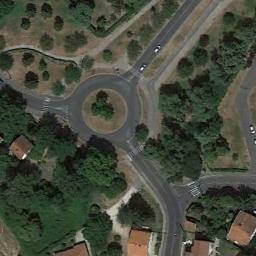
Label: roundabout